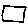
Label: square